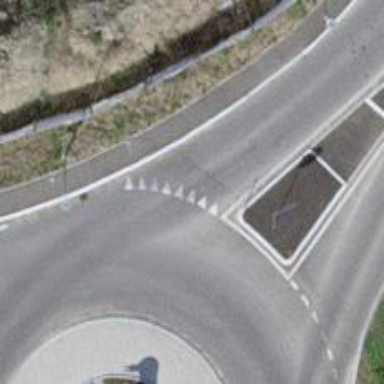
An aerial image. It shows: Road with "give way" sign.